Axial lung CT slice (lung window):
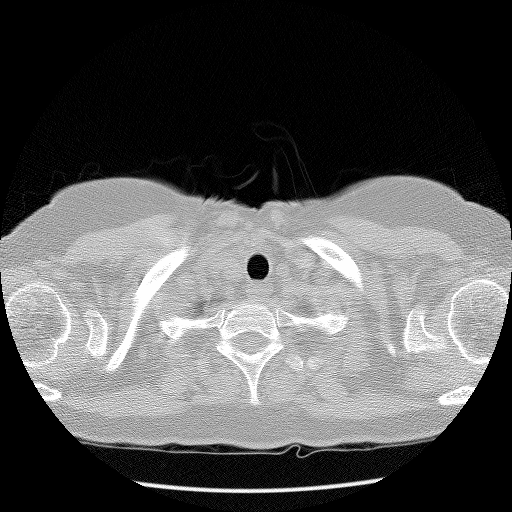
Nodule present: no